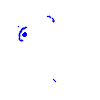
Particle: kaon